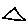
Label: triangle